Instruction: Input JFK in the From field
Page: home
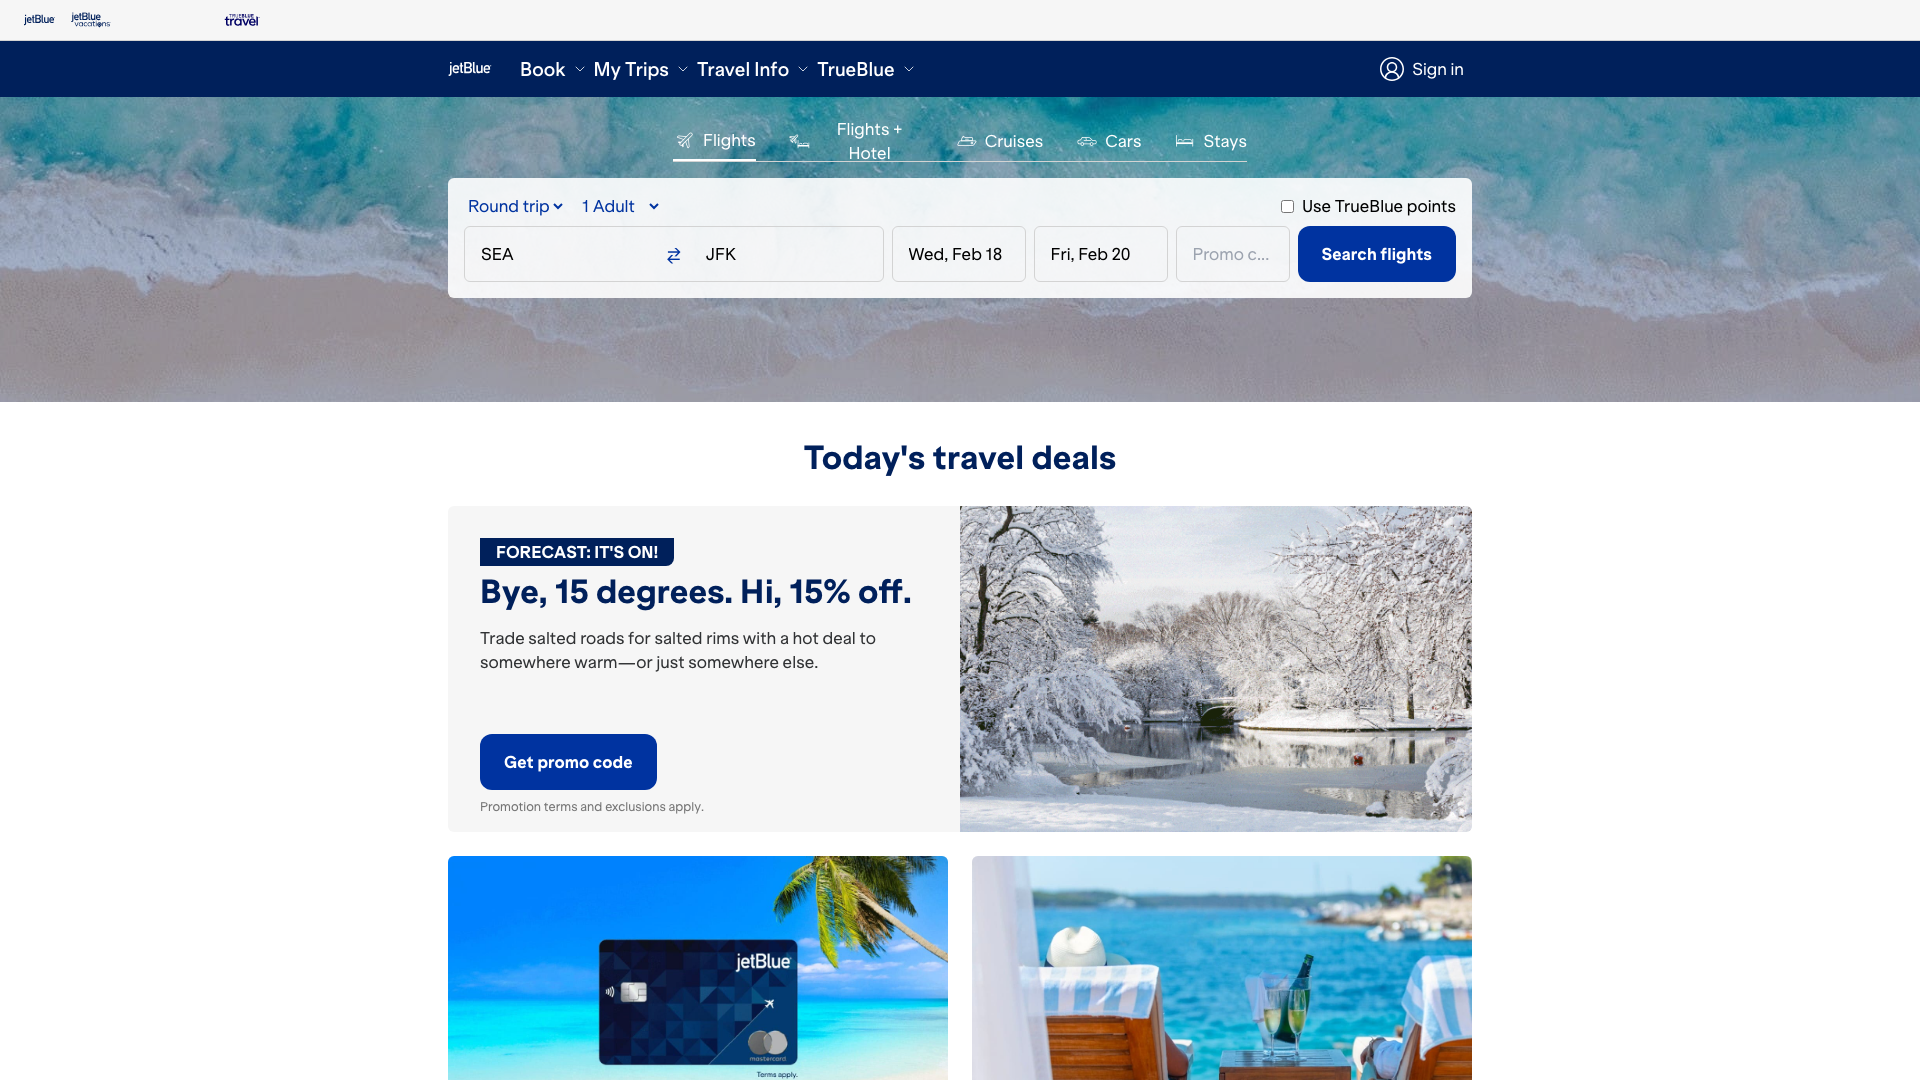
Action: type